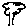
Label: tree